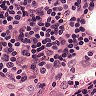
Metastatic tissue present: no